Question: I am trying to set blockUI message to display controller action view. I have tried everything but it doesn't display anything.
I have tried something like this:
'''
$.blockUI({
message: $('MyController/MyAction'), // I also need to pass some parameters here
css: {
top: ($(window).height() - 600) / 2 + 'px',
left: ($(window).width() - 600) / 2 + 'px',
width: '600px'
}
});
'''
What I am trying to make is image display like on facebook for my image gallery. And I have a view that contains Image/Comments/Back/Next but I failed to display it in modal form.

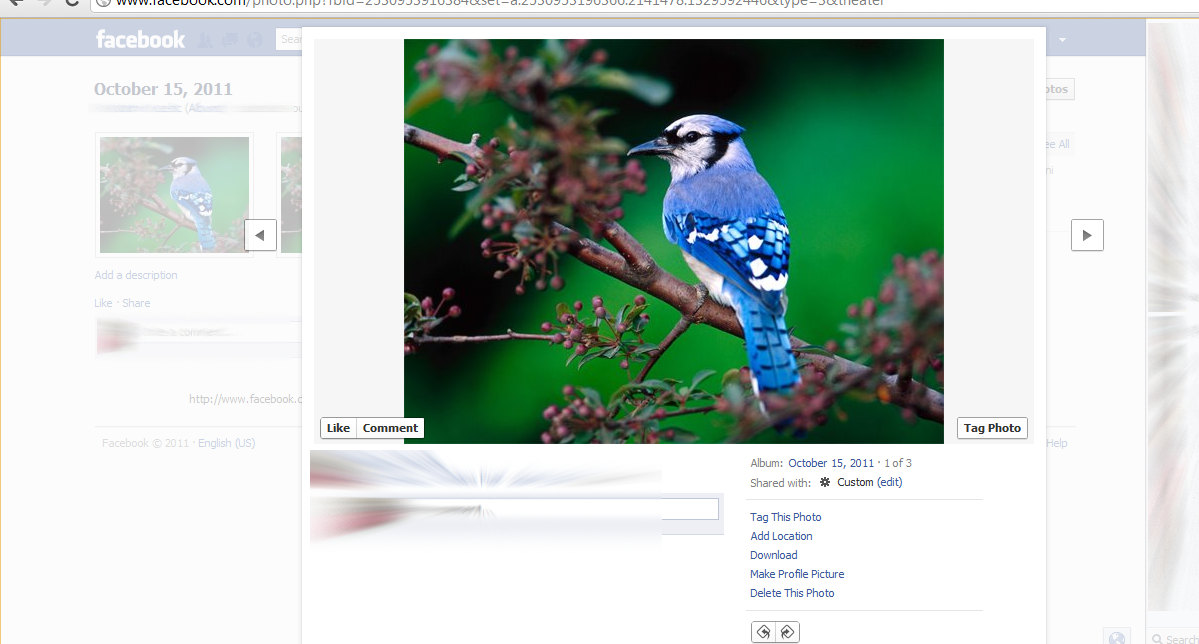
Answer: This is not the correct way to call an ajax method :=)
'''
$('MyController/MyAction')
'''
jQuery is magic, but not that magic !
Instead use:
'''
$.ajax({url:'/controller/action',success: function(d){ $.blockUI(..., message: d, ...) }})
'''